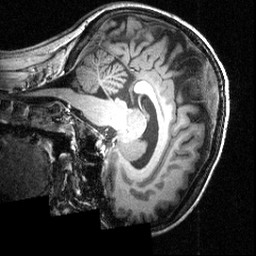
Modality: T1w
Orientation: sagittal
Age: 22
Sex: female
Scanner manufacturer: siemens
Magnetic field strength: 3.951 T
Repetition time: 1.5 s
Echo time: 0.00335 s